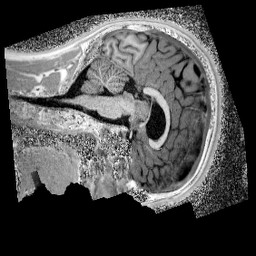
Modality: UNIT1_denoised
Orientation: sagittal
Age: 13
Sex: male
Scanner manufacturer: siemens
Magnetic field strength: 3 T
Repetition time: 4 s
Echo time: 0.00299 s